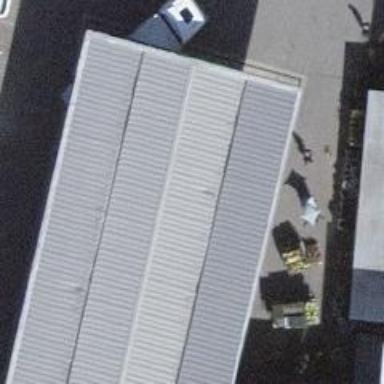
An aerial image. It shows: Fuel station.